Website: home-depot
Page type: customer-info-address
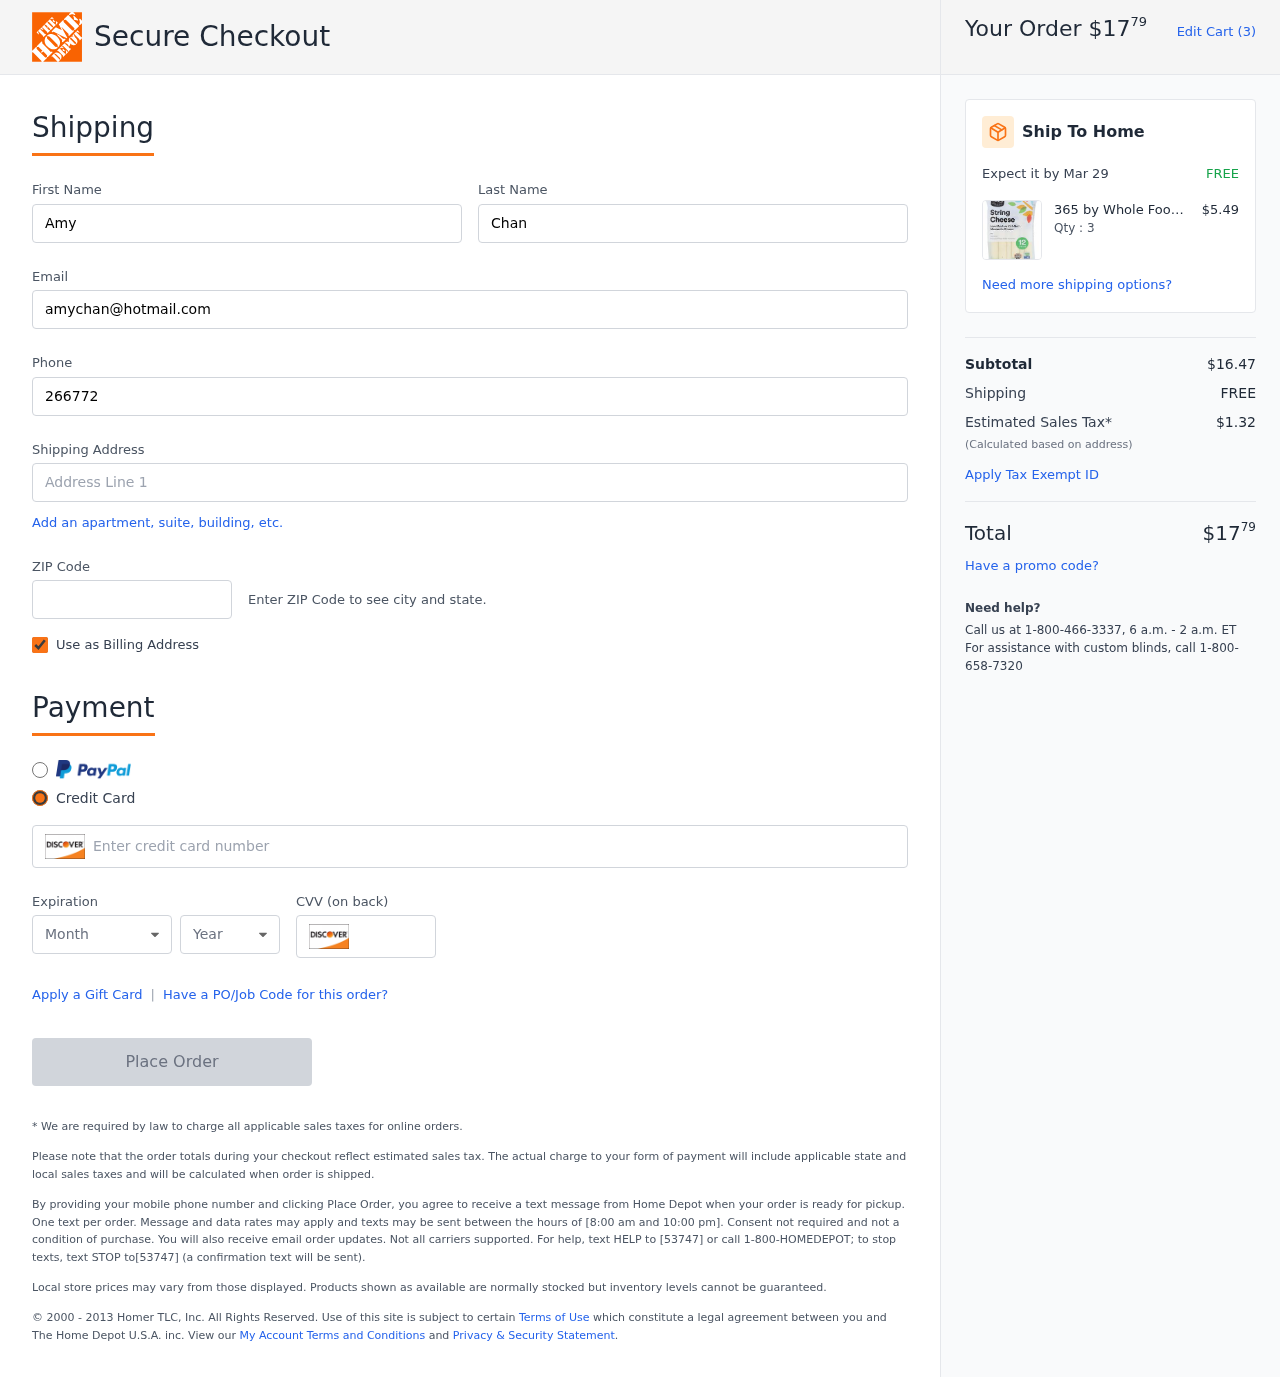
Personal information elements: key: PII_CARD_CVV
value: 885
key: PII_CARD_EXPIRY_MONTH
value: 01
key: PII_CARD_EXPIRY_YEAR
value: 26
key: PII_CARD_NUMBER
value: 6579 7143 9655 9563
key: PII_EMAIL
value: amychan@hotmail.com
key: PII_FIRSTNAME
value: Amy
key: PII_LASTNAME
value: Chan
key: PII_PHONE
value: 2667726882
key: PII_POSTCODE
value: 53112
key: PII_STREET
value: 079 Deborah Village Apt. 014
Product elements: key: PRODUCT1_BRAND
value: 365 by Whole Foods Market
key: PRODUCT1_NAME
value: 365 by Whole Foods Market, String Cheese (12 - 1 Ounce Sticks), 12 Ounce (Packaging May Vary)
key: PRODUCT1_NAME
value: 365 by Whole Foods M...
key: PRODUCT1_PRICE
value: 5.49
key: PRODUCT1_QUANTITY
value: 3
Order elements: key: ORDER_TOTAL
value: $1779
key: ORDER_NUM_ITEMS
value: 3
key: ORDER_DELIVERY_DATE
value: Mar 29
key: ORDER_SUBTOTAL
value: $16.47
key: ORDER_SHIPPING_COST
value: FREE
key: ORDER_TAX
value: $1.32